Interaction volume radius: 5 \u00c5
Interaction volume height: 25 \u00c5
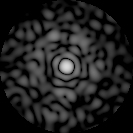
Disorder parameter: 0.8348